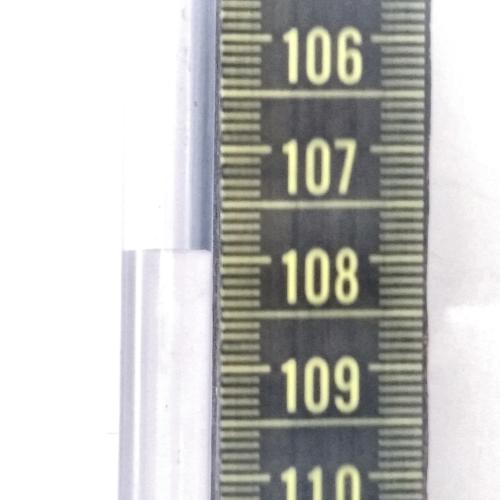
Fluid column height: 107.9 cm